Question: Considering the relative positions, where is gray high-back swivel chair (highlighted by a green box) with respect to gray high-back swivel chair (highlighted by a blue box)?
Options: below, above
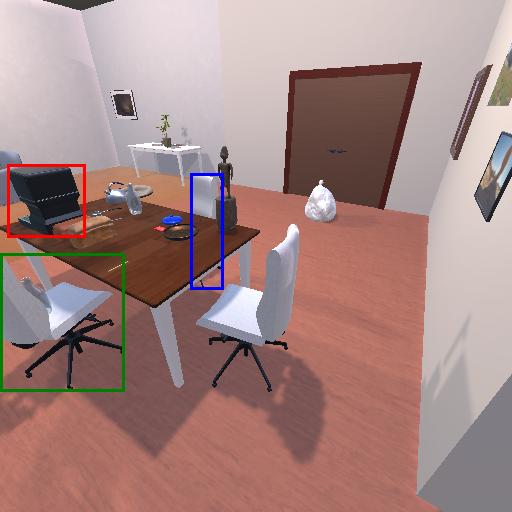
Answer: below